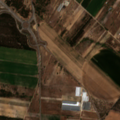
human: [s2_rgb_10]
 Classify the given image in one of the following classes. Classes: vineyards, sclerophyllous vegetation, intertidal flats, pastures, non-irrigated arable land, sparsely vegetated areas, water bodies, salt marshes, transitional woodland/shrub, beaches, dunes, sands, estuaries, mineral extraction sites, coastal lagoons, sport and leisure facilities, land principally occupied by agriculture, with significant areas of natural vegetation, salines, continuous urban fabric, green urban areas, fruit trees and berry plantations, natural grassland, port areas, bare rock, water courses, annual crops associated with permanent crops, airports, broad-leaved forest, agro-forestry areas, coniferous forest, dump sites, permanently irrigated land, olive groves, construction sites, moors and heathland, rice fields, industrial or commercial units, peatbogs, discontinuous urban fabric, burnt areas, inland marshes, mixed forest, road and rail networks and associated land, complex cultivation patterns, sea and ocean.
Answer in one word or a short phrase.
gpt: permanently irrigated land, vineyards, complex cultivation patterns, broad-leaved forest, coniferous forest, mixed forest